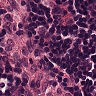
Metastatic tissue present: no